Question: I am trying to upload a newer version to app store, I have done all the steps as described in the Docs. However when I archive and try to submit app for upload I cannot see my app under "Choose an application record and profile to sign with. It shows my other two apps under Application, however provisioning profile is correct. below is the screen shot explaining the issue.
Any ideas?
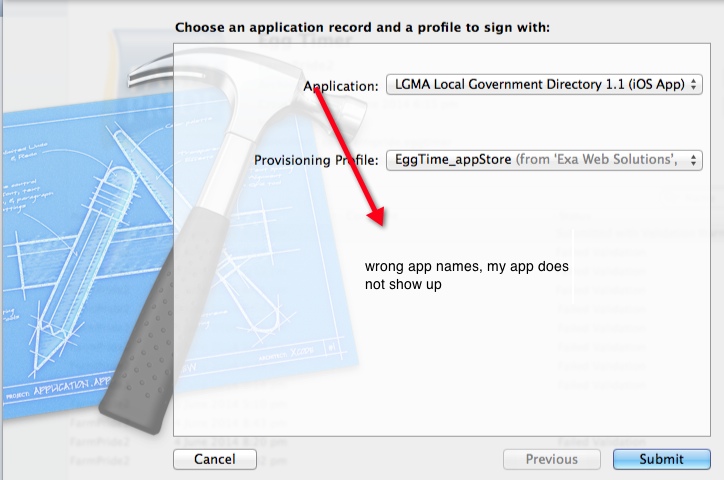
Answer: Please first go to <URL> and submit details there for new version. and try again after feel details.